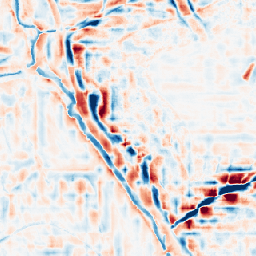
Category: wavelet
Decomposition family: wavelet_reverse_biorthogonal
Decomposition parameters: wavelet: rbio2.4
level: 4
Upsampling method: nearest
Upsampling parameters: scale: 8
Upsampling scale: 8